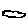
Label: cloud